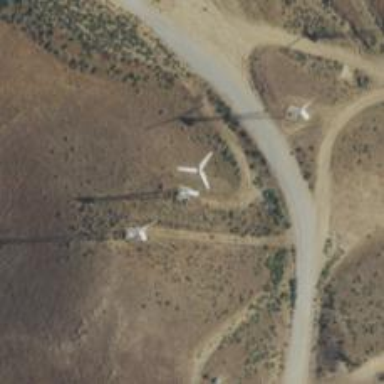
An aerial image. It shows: Wind power generator.